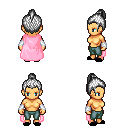
a pixel art fantasy rpg character, female body template, human, tanned skin, pink cape, teal pants, white short topknot hairstyle, white cloth bracers, black slippers, four views (front, back, left, right), 2x2 character sprite sheet, small pixel art, hard edges, no anti-aliasing